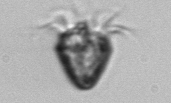
Label: Ciliophora